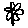
Label: flower